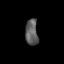
Tissue: prostate
Cell type: Myeloid cells
Senescence score: 0.3086
Nuclear area (px): 326
Mean DAPI intensity: 92.785